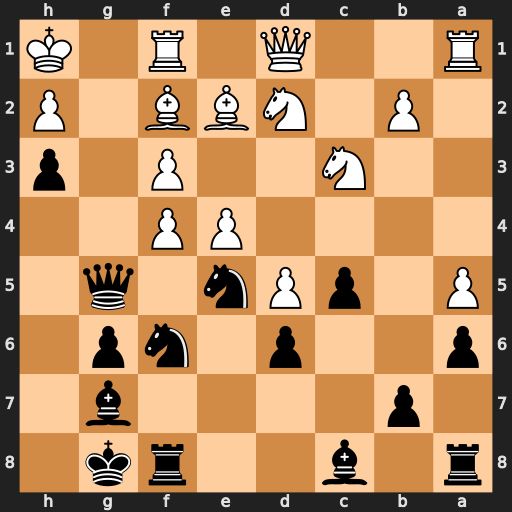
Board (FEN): r1b2rk1/1p4b1/p2p1np1/P1pPn1q1/4PP2/2N2P1p/1P1NBB1P/R2Q1R1K
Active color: b
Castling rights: -
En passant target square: -
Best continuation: Qg2#